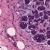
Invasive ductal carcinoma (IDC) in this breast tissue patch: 0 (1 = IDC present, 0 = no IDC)